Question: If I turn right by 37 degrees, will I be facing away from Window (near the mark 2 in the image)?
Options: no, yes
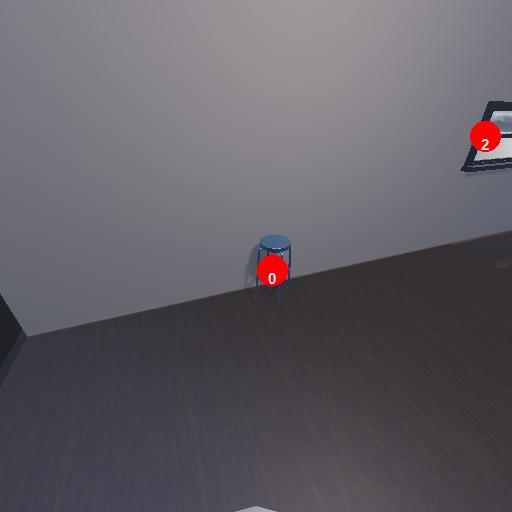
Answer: no